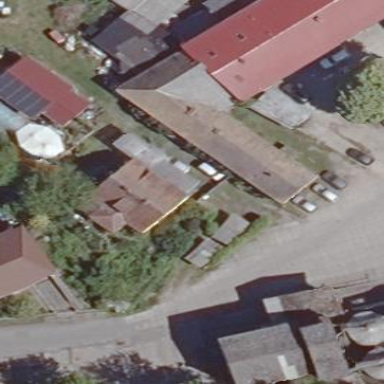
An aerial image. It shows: Simple and straightforward house.